Question: I have 1 tab bar controller in storyboard and 1 UIViewController associated with it. I would like to re-use the same UIViewController in order to create second item in tab bar. When I am creating second relation from tab bar to view controller I need to specify 2 different items names. How can I re-use same view controller and set different items names from storyboard? If not possible to do it in storyboard, then do I have to rename each in tab bar controller class or there is better way?
I was going to provide different data to view controller in prepareforsegue.
UPDATE:
little more details and clarification

In above screenshot marked VC at the moment is reachable a) directly from tab, b) through 3 transitions. I want to add another DIRECT relation to initial tab bar, just like in case of "a".
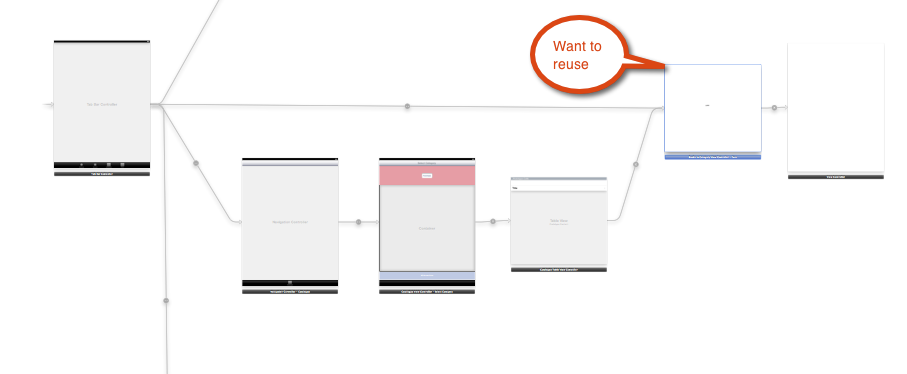
Answer: I can give you a little tweak for that and at least that worked for me.
1. Drag a tabbarcontroller and associated tab item view controllers to your storyboard. Name them as you like.
2. Create an extra view controller that you want to reuse from your storyboard.
3. Add container views to each tab item view controllers and remove their default embedded view controllers.
4. Create embed segue from each tab item controller to your re-usuable view controller.
The configuration looks something like the following:

Thus you can use the same embedded VC for different tabbar item. Obviously if you need the reference of the tabbarcontroller, you need to use 'self.parentViewController.tabBarController' instead of 'self.tabBarController' directly. But it solves the issue of reusing a VC right from the storyboard.